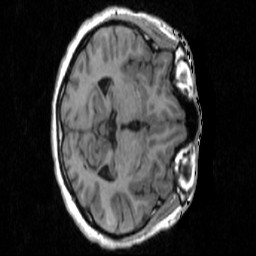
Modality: T1w
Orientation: axial